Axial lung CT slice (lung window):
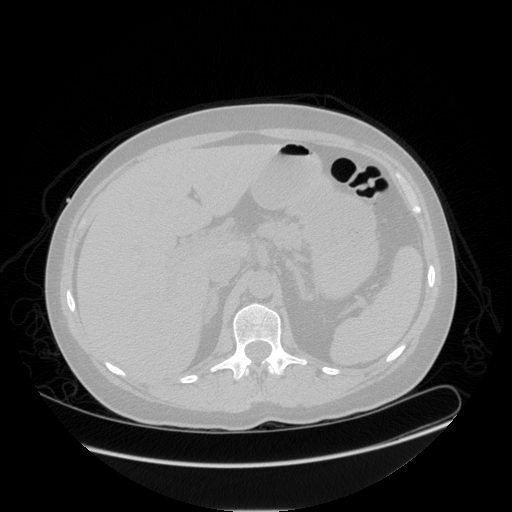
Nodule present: no